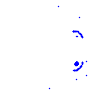
Particle: electron